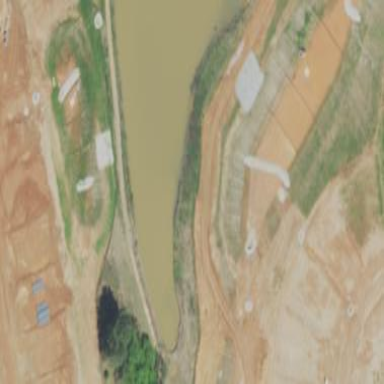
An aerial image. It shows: Detention basin with water.